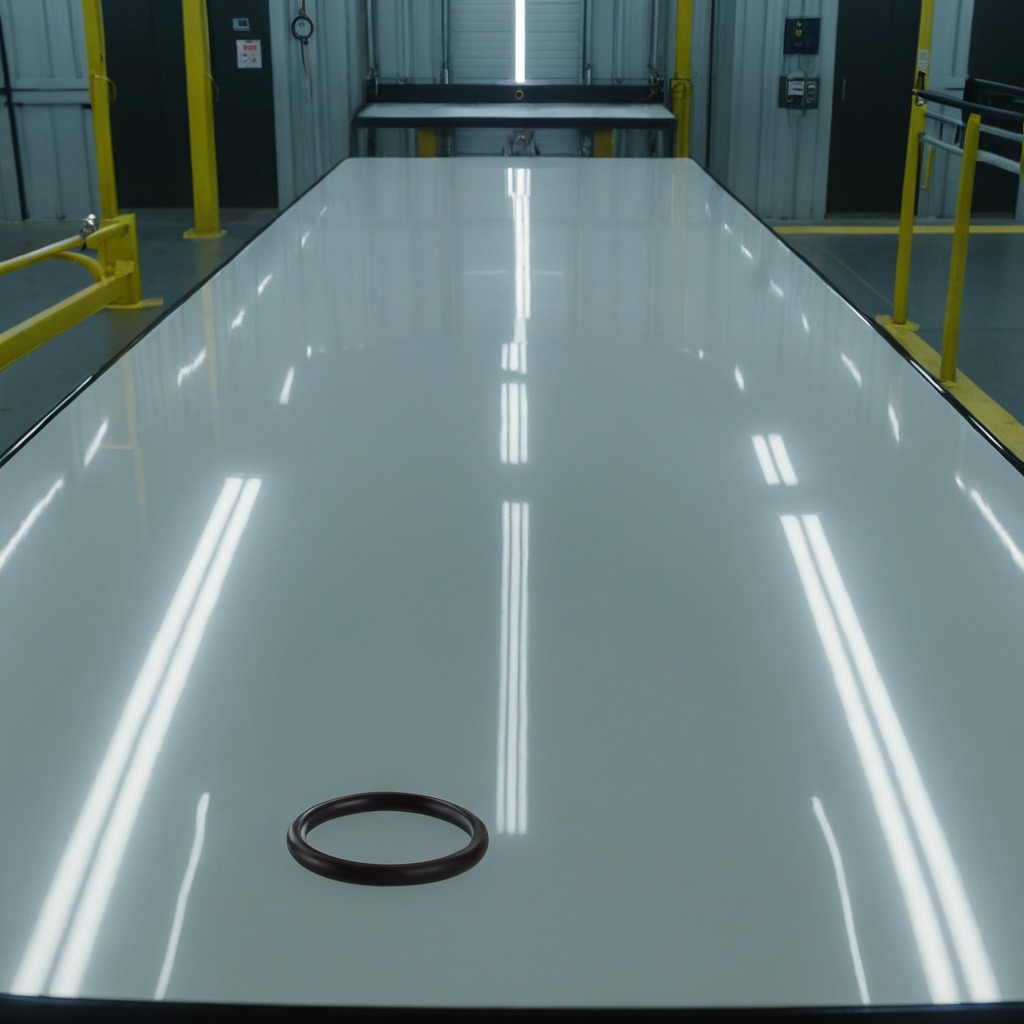
A rubber O-ring is lying on a high-gloss table in a ship maintenance bay industrial lighting.